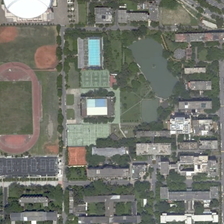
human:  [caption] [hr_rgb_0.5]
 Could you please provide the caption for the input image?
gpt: many buildings with a playground and green trees are in a school .

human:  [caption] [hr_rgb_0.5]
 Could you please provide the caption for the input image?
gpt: many buildings with a playground and green trees are in a school .

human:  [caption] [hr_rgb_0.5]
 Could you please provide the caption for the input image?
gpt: many buildings with a playground and green trees are in a school .

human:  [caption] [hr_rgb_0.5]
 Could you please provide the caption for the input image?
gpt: many buildings with a playground and green trees are in a school .

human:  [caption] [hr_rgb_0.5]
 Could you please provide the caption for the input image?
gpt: many buildings with a playground and green trees are in a school .